Question: I'm wondering if it's possible to extract Windows monitor layout information programmatically in .NET. At a minimum, the information I'm interested in is the screen resolution and position in some coordinate space. Model and physical dimensions would be useful. The ability to write back to the layout would be awesome.

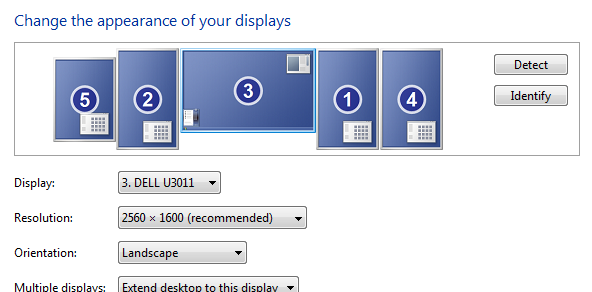
Answer: Try the <URL> class, that should give you at least a starting point regarding your multiple monitor setup. I don't know if you can use it to manipulate values though.